Current action and preconditions to check: trajectory_clear

Your task: For each precondition in the list above, predict whether it will hold at this action.

Consider the current scene as observed from the mobile robot's camera, and analyze the predicted future states of all dynamic agents (e.g., people, animals, vehicles, or any moving entities) within the NEXT SECOND.

IMPORTANT: Only answer "very likely" if you are absolutely certain—based on strong, clear evidence—that a dynamic agent will violate the precondition in the predicted future state. Do NOT answer "very likely" for unlikely, ambiguous, or low-probability risks.

Ask yourself for each precondition: Is there a high probability, with clear and convincing evidence, that the predicted future states of any dynamic agent will interfere with the predicted future state of the currently executing action within the NEXT SECOND, causing that precondition to fail?

Assess the risk level based on these predictions. Use "likely" or "very likely" if motions create a clear risk of interference.

Use "neutral" or "improbable" if agents are nearby but their predicted paths are clearly diverging or non-conflicting.

Failure Risk Categories: "very improbable", "improbable", "neutral", "likely", "very likely"

Answer Format: Output ONLY the probability_of_failure value from these categories: "very improbable", "improbable", "neutral", "likely", "very likely"

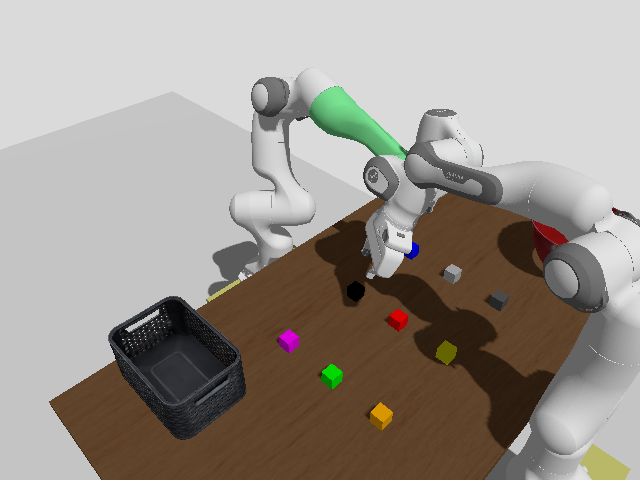

Answer: neutral